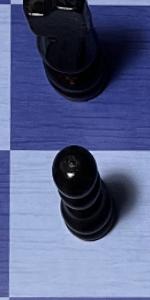
Label: Pawn_Black